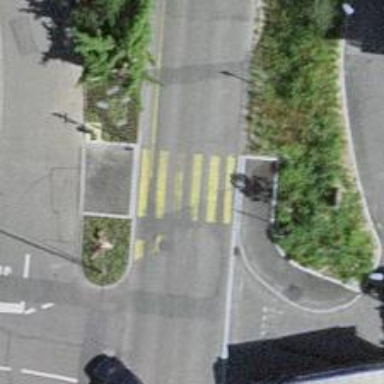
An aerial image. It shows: Zebra crossing on footway.